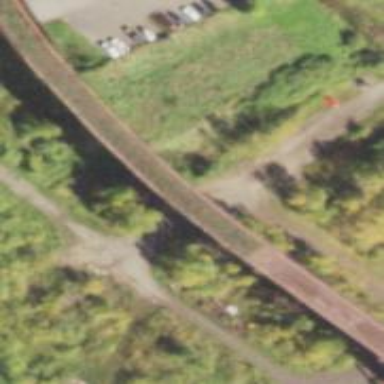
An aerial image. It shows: Disused railway viaduct with spur service.